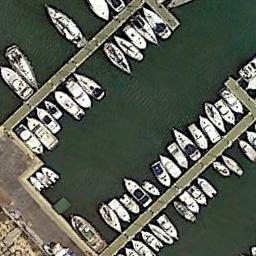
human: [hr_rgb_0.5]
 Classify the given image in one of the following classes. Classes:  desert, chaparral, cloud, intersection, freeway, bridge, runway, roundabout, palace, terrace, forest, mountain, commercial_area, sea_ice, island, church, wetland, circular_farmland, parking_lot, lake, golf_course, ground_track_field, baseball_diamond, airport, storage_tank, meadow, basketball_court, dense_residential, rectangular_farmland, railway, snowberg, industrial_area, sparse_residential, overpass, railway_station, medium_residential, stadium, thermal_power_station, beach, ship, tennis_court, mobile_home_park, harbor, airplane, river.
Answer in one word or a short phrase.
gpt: harbor